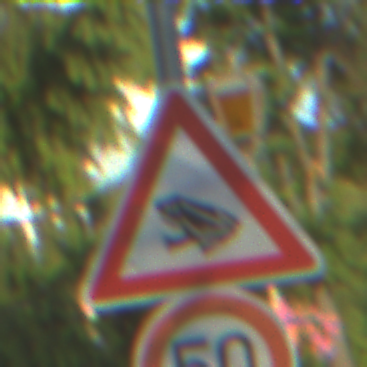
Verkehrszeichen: AmphibienwanderungRechts
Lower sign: Geschwindigkeit50
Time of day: SunriseSunset
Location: Outdoor (Suburban)
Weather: PartlyCloudy
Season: NotSpecified
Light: Natural